Question: Following is my code for App Tour using UIScrollView with paging enabled using AutoLayout (<URL> It works fine in Portrait but when I rotate paging gets disabled so it doesn't work in Landscape. Then it doesn't work in Portrait mode either. Can someone help what's wrong here?
'''
- (void)viewDidLoad {
[super viewDidLoad];
self.view.backgroundColor = [UIColor clearColor];
self.scrollView = [UIScrollView new];
self.scrollView.backgroundColor = [UIColor clearColor];
self.scrollView.scrollEnabled = YES;
self.scrollView.pagingEnabled = YES;
self.scrollView.delegate = self;
self.scrollView.showsHorizontalScrollIndicator = NO;
[self.view addSubview:self.scrollView];
[self.scrollView mas_makeConstraints:^(MASConstraintMaker *make) {
make.edges.equalTo(self.view);
}];
UIImageView *esImageview1 = [[UIImageView alloc] initWithImage:[UIImage imageNamed:@"CommonResources.bundle/page1"]];
esImageview1.contentMode = UIViewContentModeScaleAspectFit;
esImageview1.backgroundColor = [UIColor clearColor];
esImageview1.userInteractionEnabled = YES;
[self.scrollView addSubview:esImageview1];
[esImageview1 mas_makeConstraints:^(MASConstraintMaker *make) {
make.left.top.bottom.equalTo(self.scrollView);
make.width.height.equalTo(self.view);
}];
UIImageView *esImageview2 = [[UIImageView alloc] initWithImage:[UIImage imageNamed:@"CommonResources.bundle/page2"]];
esImageview2.contentMode = UIViewContentModeScaleAspectFit;
esImageview2.backgroundColor = [UIColor clearColor];
esImageview2.userInteractionEnabled = YES;
[self.scrollView addSubview:esImageview2];
[esImageview2 mas_makeConstraints:^(MASConstraintMaker *make) {
make.left.equalTo(esImageview1.mas_right);
make.top.bottom.equalTo(self.scrollView);
make.width.height.equalTo(self.view);
}];
UIImageView *esImageview3 = [[UIImageView alloc] initWithImage:[UIImage imageNamed:@"CommonResources.bundle/page3"]];
esImageview3.contentMode = UIViewContentModeScaleAspectFit;
esImageview3.backgroundColor = [UIColor clearColor];
esImageview3.userInteractionEnabled = YES;
[self.scrollView addSubview:esImageview3];
[esImageview3 mas_makeConstraints:^(MASConstraintMaker *make) {
make.left.equalTo(esImageview2.mas_right);
make.top.bottom.equalTo(self.scrollView);
make.width.height.equalTo(self.view);
}];
self.pageControl = [UIPageControl new];
self.pageControl.numberOfPages = 3;
self.pageControl.currentPage = 0;
self.pageControl.backgroundColor = [UIColor clearColor];
[self.view addSubview:self.pageControl];
[self.pageControl mas_makeConstraints:^(MASConstraintMaker *make) {
make.left.right.equalTo(self.view);
make.height.equalTo(@40);
make.top.equalTo(self.view).with.offset(40);
}];
UILabel *titleLabel = [UILabel new];
titleLabel.text = @"App Tour";
titleLabel.backgroundColor = [UIColor clearColor];
titleLabel.textColor = [UIColor whiteColor];
titleLabel.font = [UIFont fontWithName:@"Helvetica-Light" size:16];
titleLabel.textAlignment = NSTextAlignmentCenter;
[self.view addSubview:titleLabel];
[titleLabel mas_makeConstraints:^(MASConstraintMaker *make) {
make.left.right.equalTo(self.view);
make.height.equalTo(@40);
make.top.equalTo(self.view).with.offset(20);
}];
UIButton *doneButton = [UIButton new];
[doneButton.titleLabel setFont:[UIFont fontWithName:@"Helvetica-Light" size:16]];
[doneButton setTitleColor:[UIColor whiteColor] forState:UIControlStateNormal];
[doneButton setTitleColor:[UIColor grayColor] forState:UIControlStateHighlighted];
[doneButton setTitle:@"Done" forState:UIControlStateNormal];
[doneButton addTarget:self action:@selector(doneButtonPressed:) forControlEvents:UIControlEventTouchUpInside];
doneButton.backgroundColor = [UIColor clearColor];
[self.view addSubview:doneButton];
[doneButton mas_makeConstraints:^(MASConstraintMaker *make) {
make.right.equalTo(self.view);
make.height.equalTo(@40);
make.width.equalTo(@70);
make.top.equalTo(self.view).with.offset(20);
}];
}
- (void)doneButtonPressed:(id)sender {
[self dismissViewControllerAnimated:YES completion:nil];
}
- (void)viewDidLayoutSubviews {
[super viewDidLayoutSubviews];
self.scrollView.contentSize = CGSizeMake(self.view.frame.size.width*self.pageControl.numberOfPages, self.view.frame.size.height);
}
- (void)scrollViewDidScroll:(UIScrollView *)sender {
CGFloat pageWidth = self.scrollView.frame.size.width;
int page = floor((self.scrollView.contentOffset.x - pageWidth / 2) / pageWidth) + 1;
self.pageControl.currentPage = page;
}
'''

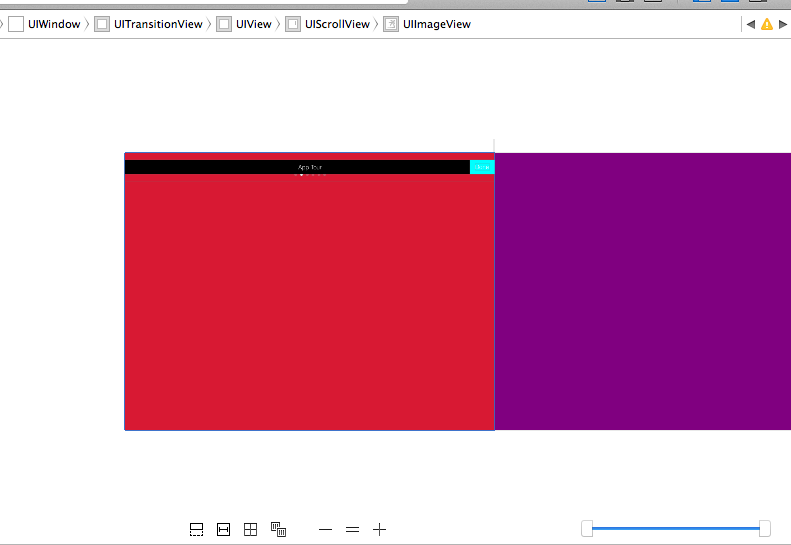
Answer: I just wanted to reset Scrollview's contentsize in didRotateFromInterfaceOrientation delegate. Not sure why though because when I rotate, videDidLayoutSubview already gets called where I am already reseting content size.
'''
- (void)didRotateFromInterfaceOrientation:(UIInterfaceOrientation)fromInterfaceOrientation {
self.scrollView.contentSize = CGSizeMake(self.view.frame.size.width*self.pageControl.numberOfPages, self.view.frame.size.height);
}
'''